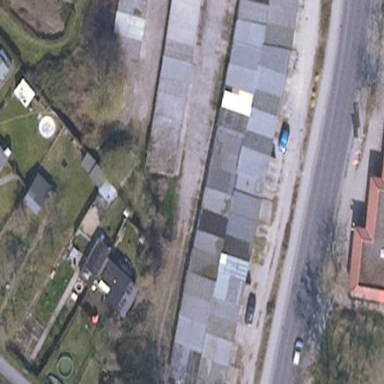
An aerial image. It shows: Garages with flat grey roofs.